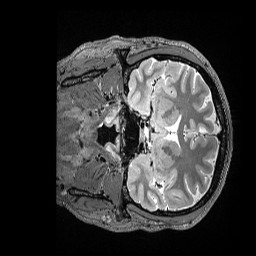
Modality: T2w
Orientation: coronal
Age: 42
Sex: male
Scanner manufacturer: siemens
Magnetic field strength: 3 T
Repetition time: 3.2 s
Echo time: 0.564 s